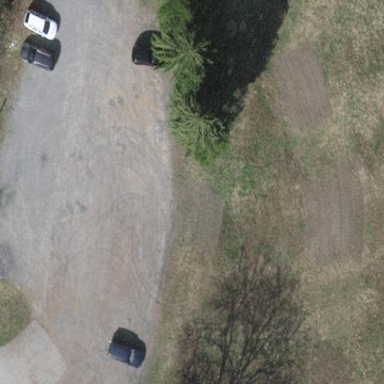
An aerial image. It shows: Parking area with surface.